Aerial crown-view tile of a tropical tree (Barro Colorado Island, Panama), acquired 20250915:
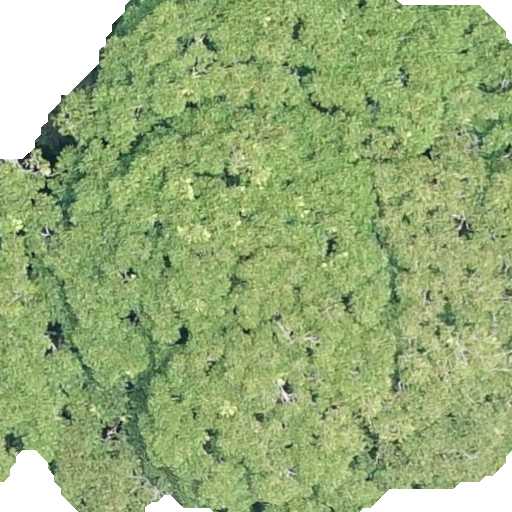
Species: Dipteryx oleifera
GBIF accepted scientific name: Dipteryx oleifera
Crown area: 441.472 m²